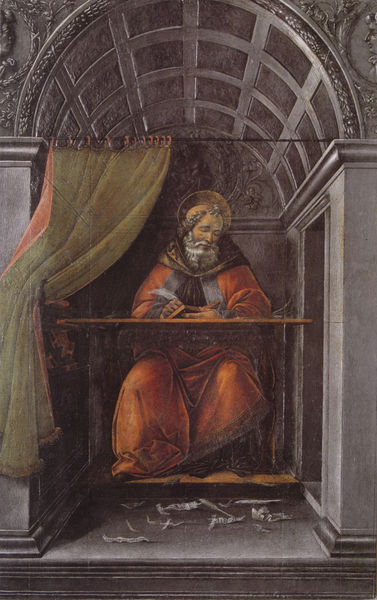
Titel: Heiliger Augustinus in seinem Studierzimmer
Künstler: Sandro Botticelli
Standort: Firenze
Institution: Galleria degli Uffizi
Schlagwörter: blau, blätter, feder, gemälde, mann, umhang, gelb, grün, sitzen, grau, hell, holz, orange, pfeiler, profil, raum, schwarz, säulen, tisch, tür, blick, rot, ornament, bart, wand, architektur, bibel, falten, federn, stein, vollbart, portrait, porträt, vorhang, kirche, boden, gewand, kutte, mantel, sitzend, stoff, decke, locken, renaissance, relief, schrift, papier, schrank, schreibtisch, ecke, bogen, perspektive, bank, kuppel, glatze, lesen, stube, kammer, faltenwurf, knie, knochen, fussboden, nische, arkade, gewölbe, fetzen, buch, zettel, kloster, religion, zentralperspektive, pult, fries, schein, heiligenschein, gesims, türöffnung, kastenbart, nimbus, schreiben, mönch, heiliger, kassetten, kassettendecke, konche, heilige, niesche, stange, schreiber, schreibpult, heilig, petrus, gehäuse, christentum, aureole, testament, schreibfeder, tonsur, kasettendecke, tonnengewölbe, markus, eremit, schreibend, halo, hieronymus, apostel, evangelist, evangelium, evangeliar, sankt, put, kirchenvater, paulus, gwand, türsturz, schnipsel, ambrosius, massaccio, ramanik, etrus, architekturbild, schriftgelehrter, bärd, massacio